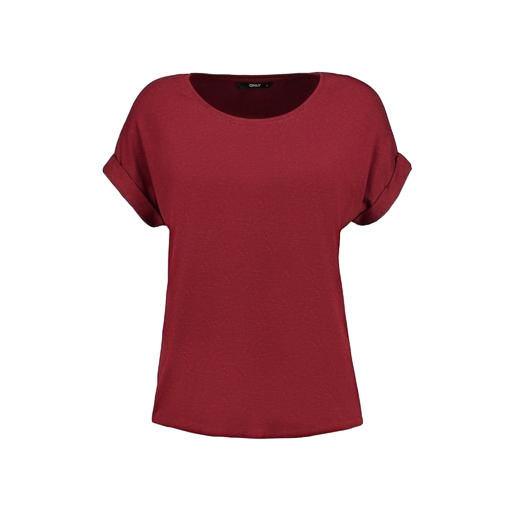
red plus size printed t-shirt only macy, red printed t-shirt only macy, boxy fit t-shirt, white background